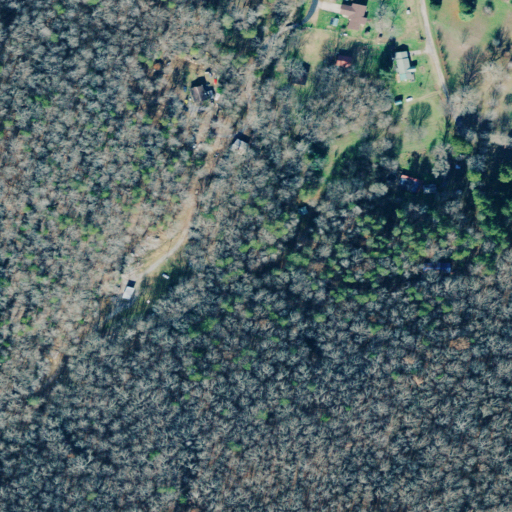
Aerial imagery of valley in Georgia named Pyburn Gulf containing deciduous forest, open development, mixed forest, and pasture